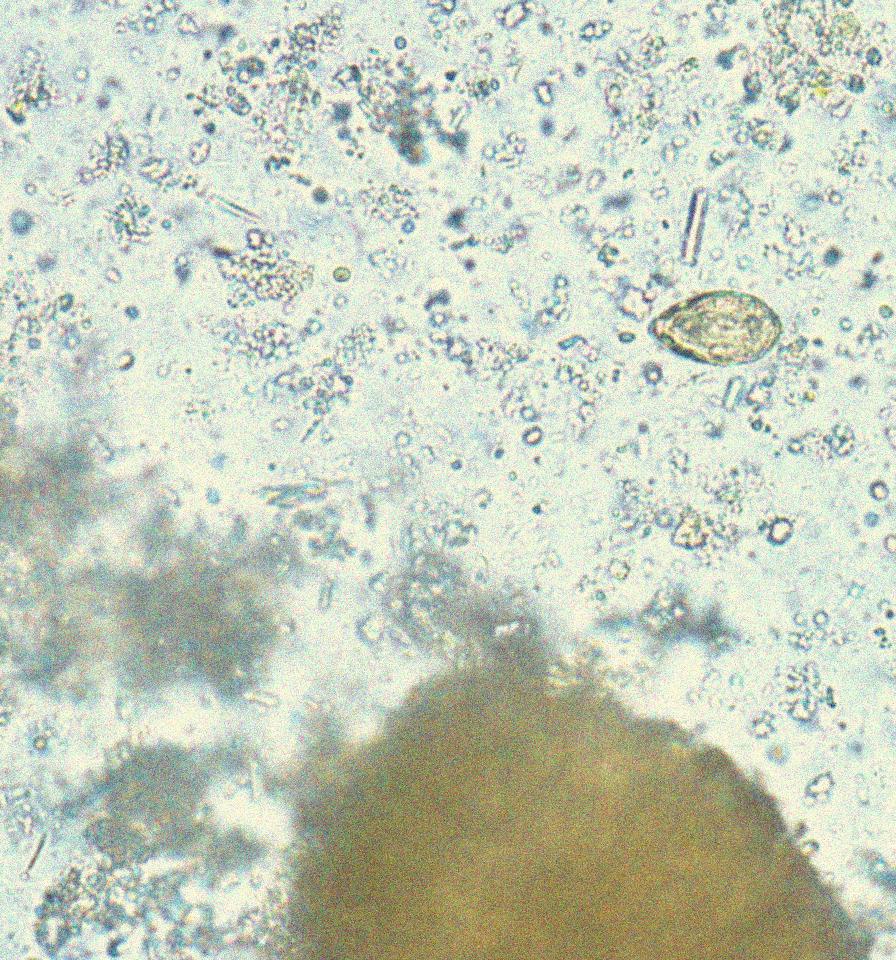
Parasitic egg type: Opisthorchis viverrine